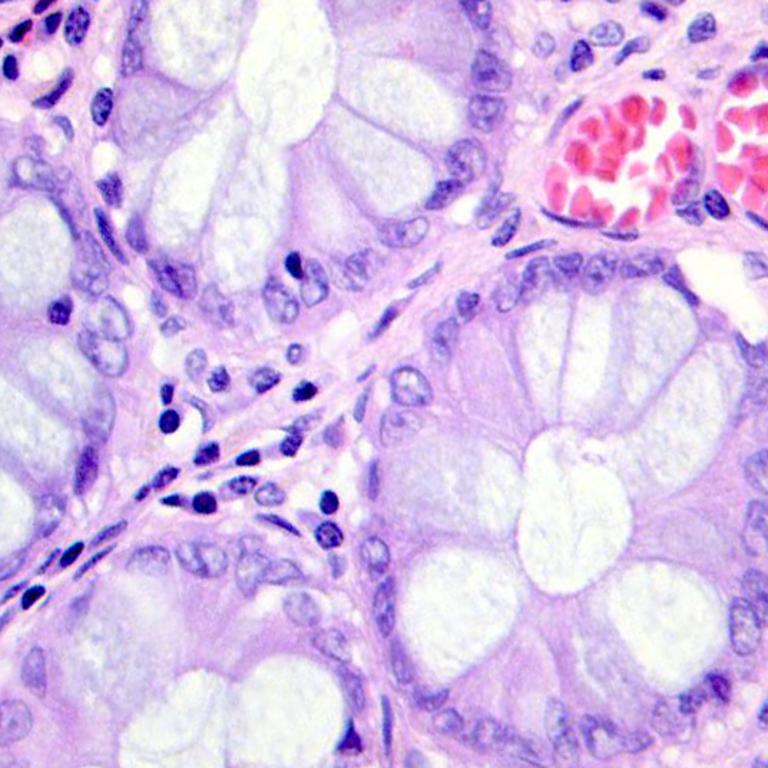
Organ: colon
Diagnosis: benign